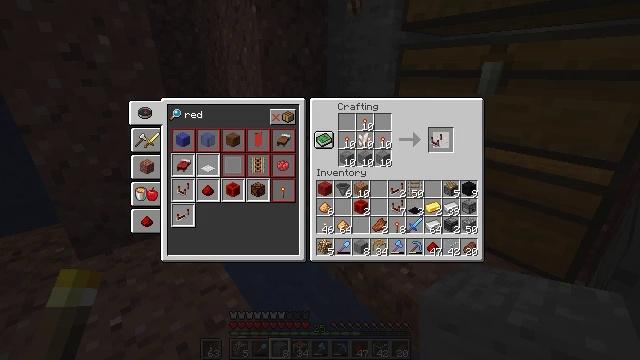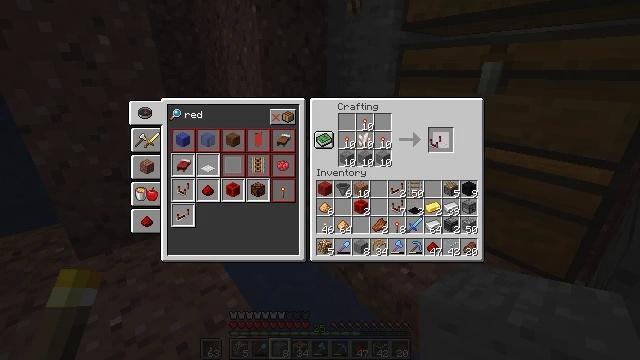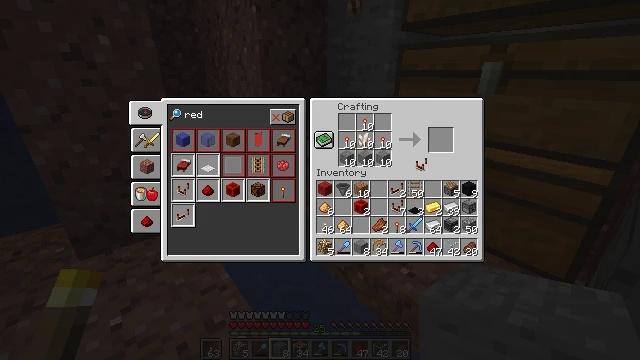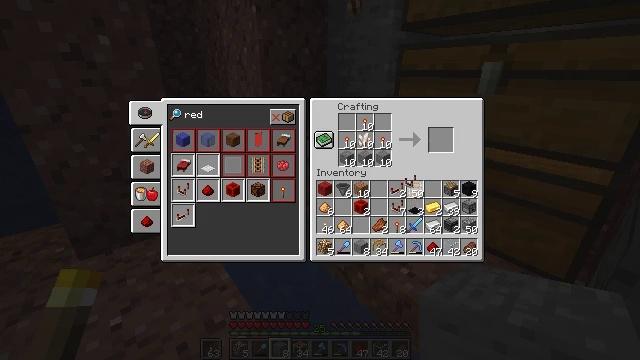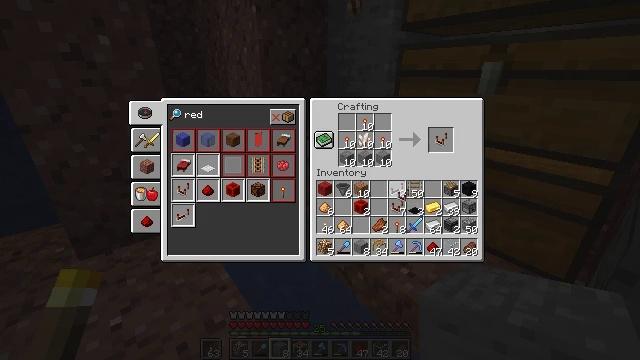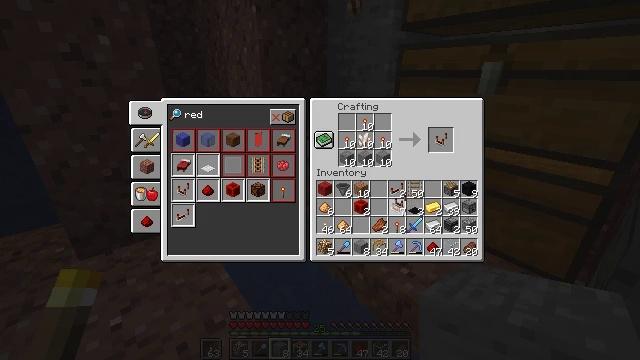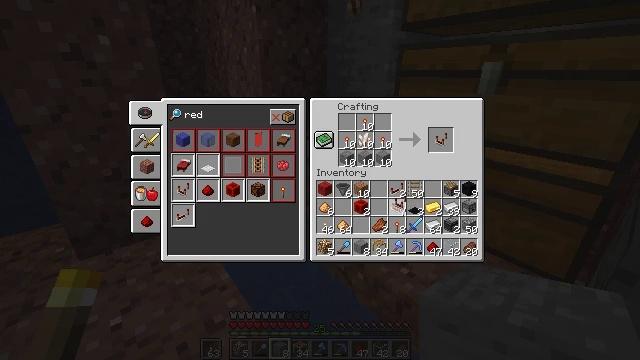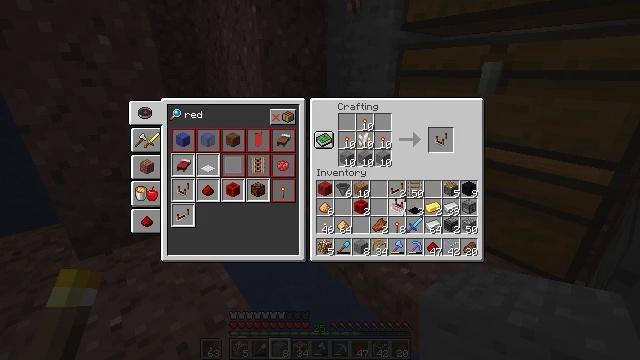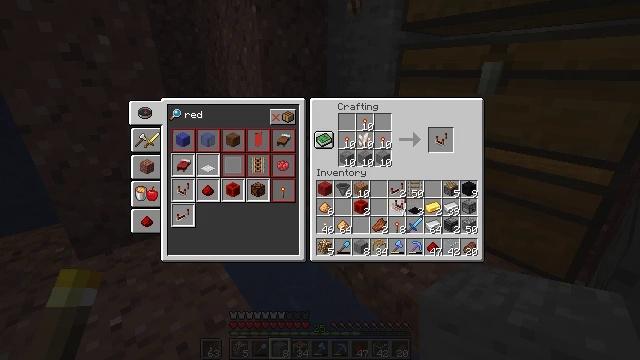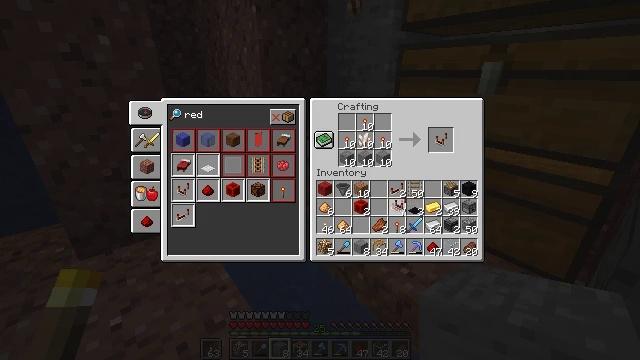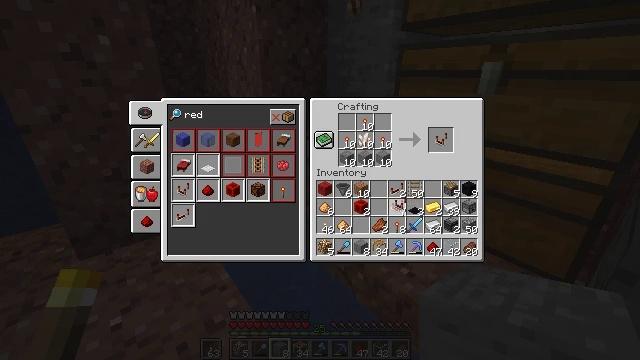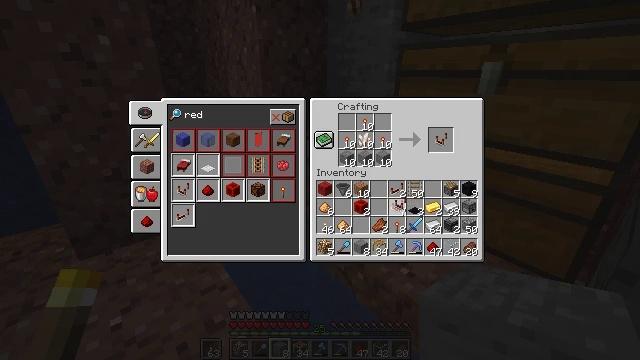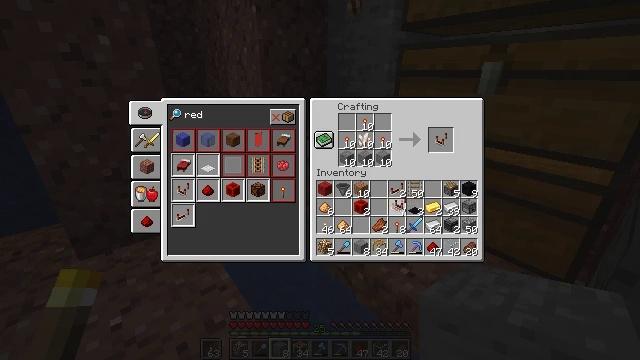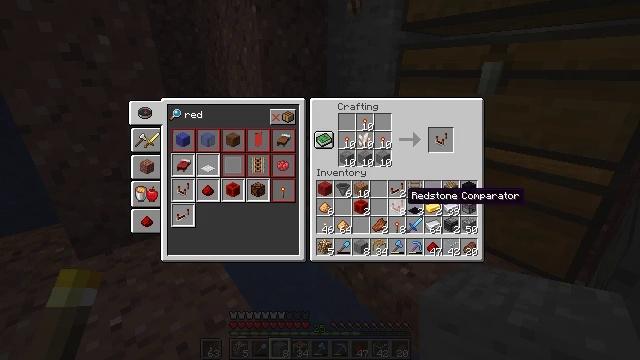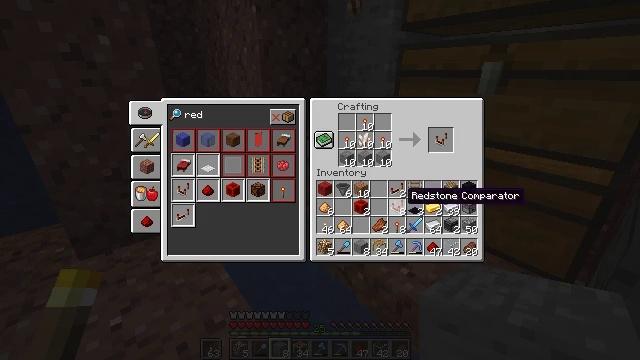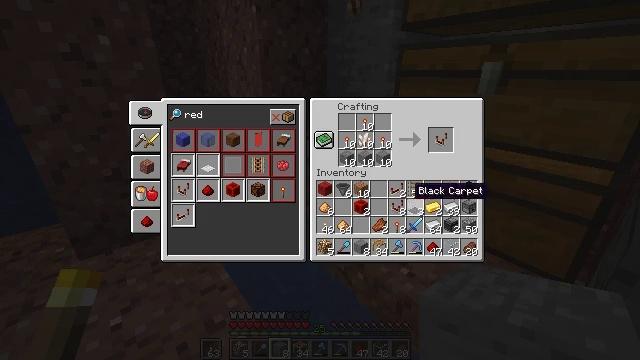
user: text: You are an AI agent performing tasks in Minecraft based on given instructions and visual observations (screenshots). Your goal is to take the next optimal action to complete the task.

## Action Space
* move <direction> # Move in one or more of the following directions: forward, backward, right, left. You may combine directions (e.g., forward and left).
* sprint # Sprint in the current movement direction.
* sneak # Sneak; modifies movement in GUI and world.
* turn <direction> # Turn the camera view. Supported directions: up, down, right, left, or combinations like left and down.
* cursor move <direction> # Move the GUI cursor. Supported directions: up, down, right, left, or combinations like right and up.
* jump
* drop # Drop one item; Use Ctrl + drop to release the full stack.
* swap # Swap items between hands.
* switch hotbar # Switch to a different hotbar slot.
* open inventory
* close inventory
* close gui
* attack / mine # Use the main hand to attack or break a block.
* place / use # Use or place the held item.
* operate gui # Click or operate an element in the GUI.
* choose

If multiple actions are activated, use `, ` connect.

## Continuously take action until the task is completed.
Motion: motion action
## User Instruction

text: Construct a comparator using a crafting table.
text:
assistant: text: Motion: operate gui
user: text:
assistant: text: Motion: cursor move left and down, operate gui
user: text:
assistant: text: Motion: cursor move left and down
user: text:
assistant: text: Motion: cursor move left and down
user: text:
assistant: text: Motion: no_op
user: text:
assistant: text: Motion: no_op
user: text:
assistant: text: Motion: no_op
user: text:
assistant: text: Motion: no_op
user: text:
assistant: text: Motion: no_op
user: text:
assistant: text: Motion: operate gui
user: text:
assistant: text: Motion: operate gui
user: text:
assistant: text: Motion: operate gui
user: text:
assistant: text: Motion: no_op
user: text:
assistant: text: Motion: no_op
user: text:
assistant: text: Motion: cursor move right
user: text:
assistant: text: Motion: cursor move right and up
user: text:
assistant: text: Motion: cursor move right and up
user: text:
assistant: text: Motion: cursor move up
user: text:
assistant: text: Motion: no_op
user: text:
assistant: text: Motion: no_op
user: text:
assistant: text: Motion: no_op
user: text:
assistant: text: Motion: cursor move up
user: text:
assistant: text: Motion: no_op
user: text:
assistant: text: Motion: no_op
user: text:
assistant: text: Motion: no_op
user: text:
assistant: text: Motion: no_op
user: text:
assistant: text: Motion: no_op
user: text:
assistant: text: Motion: operate gui
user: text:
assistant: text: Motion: operate gui
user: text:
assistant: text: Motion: cursor move down